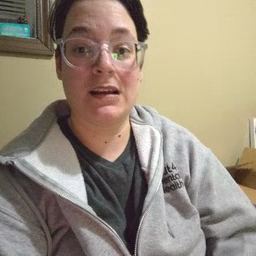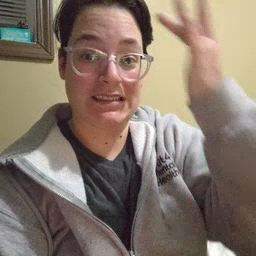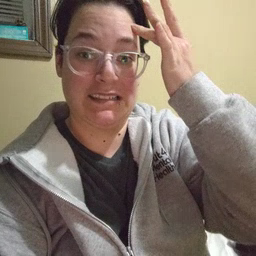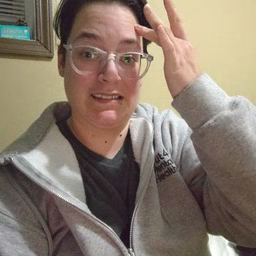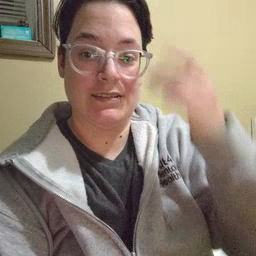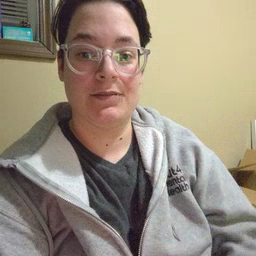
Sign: sick